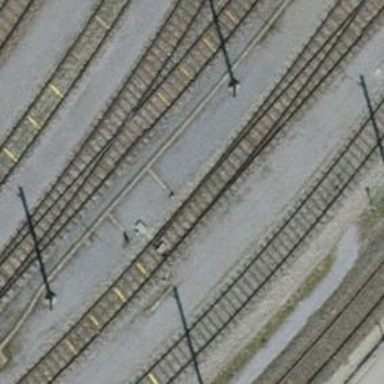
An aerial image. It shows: Railway switch.